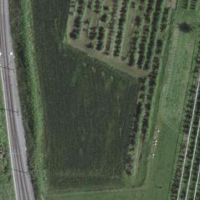
EUNIS habitat code: 40
Species observed at this site:
Corylus avellana
Fagus sylvatica
Prunus avium